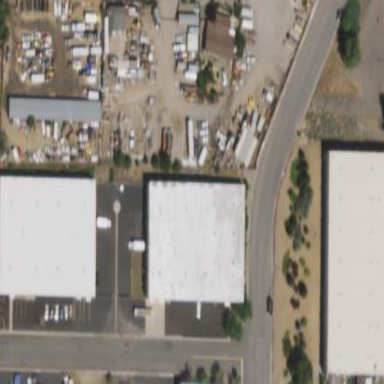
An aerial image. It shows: Warehouse.